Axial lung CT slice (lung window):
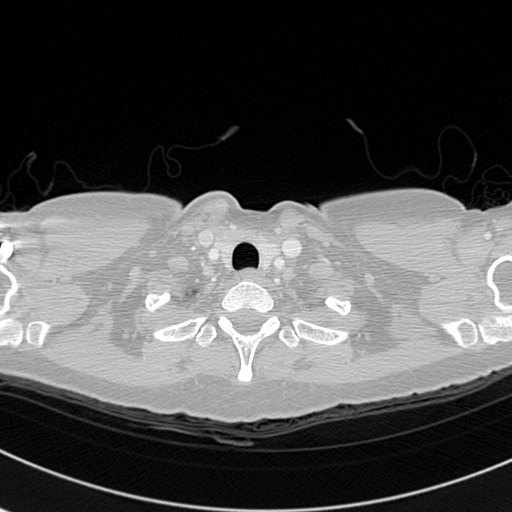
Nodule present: no